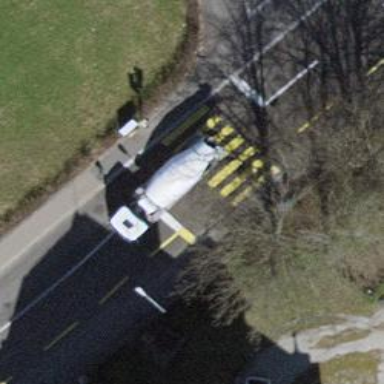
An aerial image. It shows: Asphalt footway with crossing controlled by traffic signals.